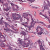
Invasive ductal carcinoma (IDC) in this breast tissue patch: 1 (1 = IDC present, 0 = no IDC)